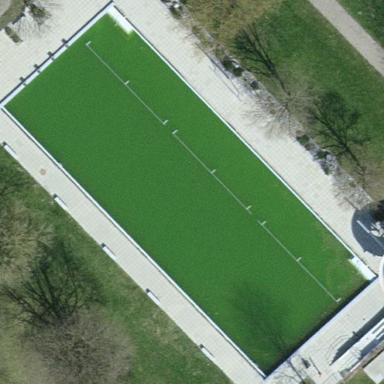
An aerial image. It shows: Swimming pool located in leisure land.